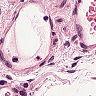
Metastatic tissue present: no